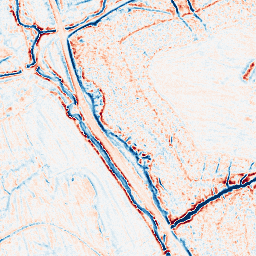
Category: edge_preserving
Decomposition family: bilateral
Decomposition parameters: d: 9
sigma_color: 100
sigma_space: 50
Upsampling method: lanczos
Upsampling parameters: scale: 4
Upsampling scale: 4